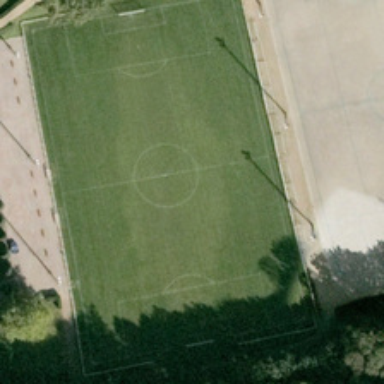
A football field is near some green trees and barelands .